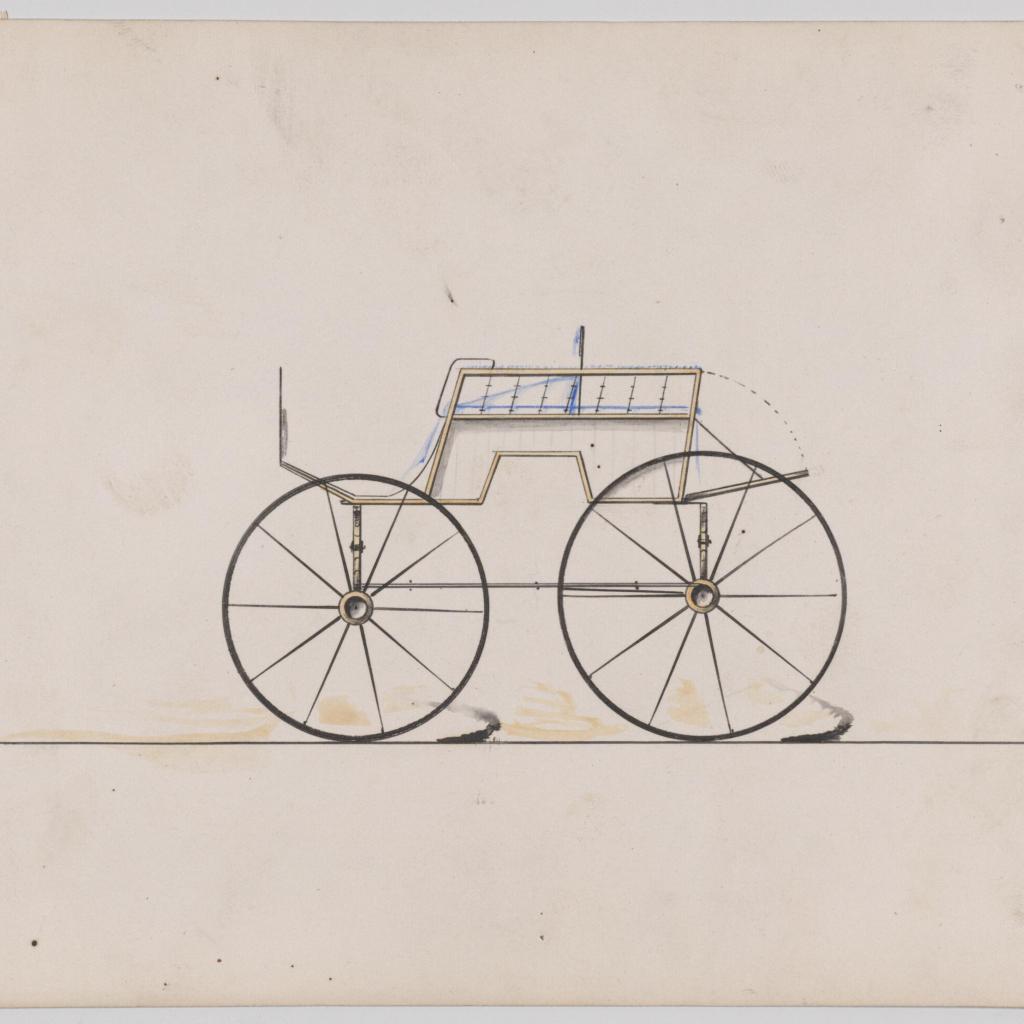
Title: Game Wagon # 3323a
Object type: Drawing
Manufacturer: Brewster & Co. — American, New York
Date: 1877
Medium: Pen and black ink, watercolor and gouache.
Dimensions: Sheet: 6 x 9 3/16 in. (15.2 x 23.3 cm)
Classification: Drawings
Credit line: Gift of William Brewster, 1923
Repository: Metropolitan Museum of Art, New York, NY